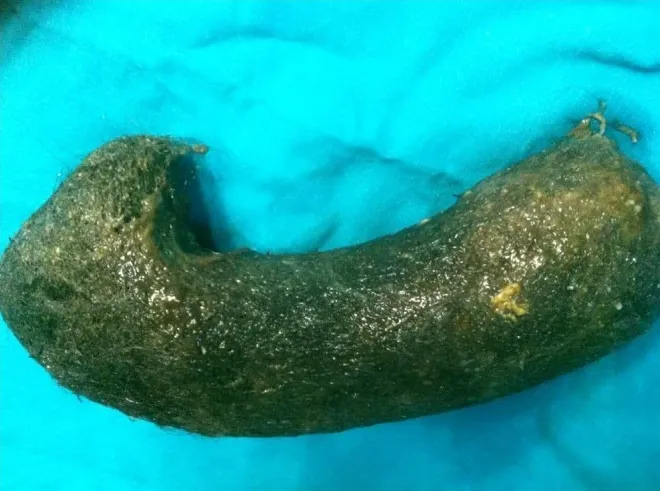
Large hairball 30 x 10 cm similar to stomach shape.
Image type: medical_photograph (other_medical_photograph)